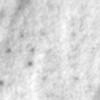
Label: no_change